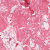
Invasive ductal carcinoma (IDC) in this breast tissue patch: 0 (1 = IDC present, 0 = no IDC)